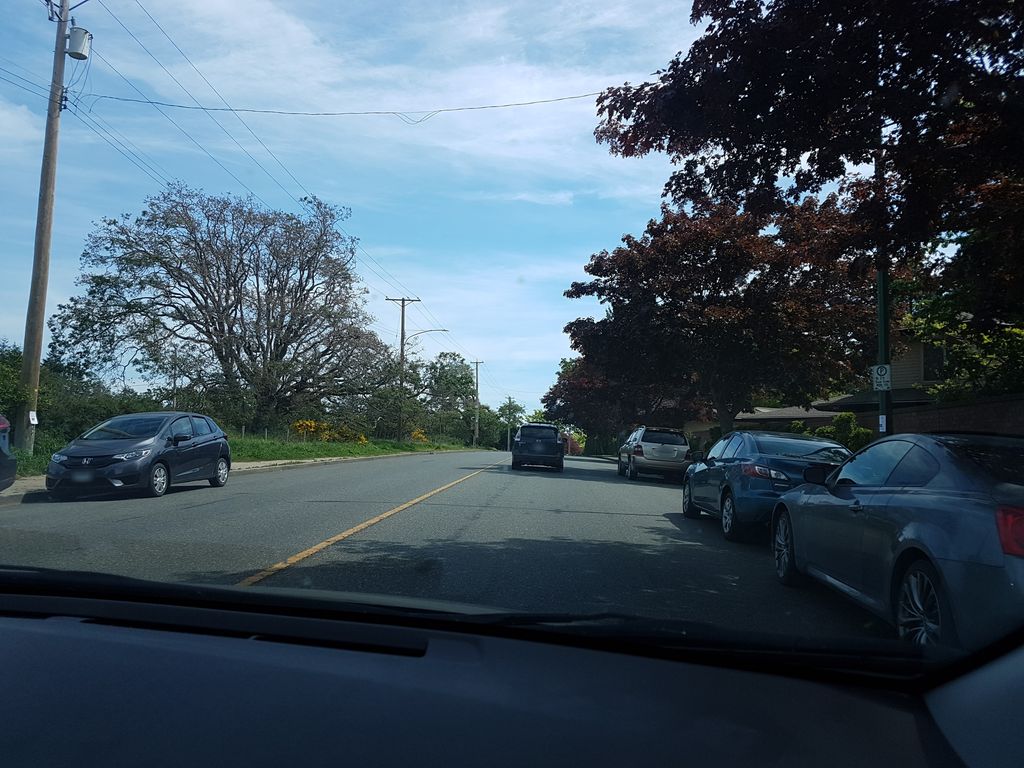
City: victoria